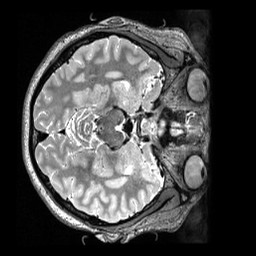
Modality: T2w
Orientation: axial
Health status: healthy
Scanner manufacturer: siemens
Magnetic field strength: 3 T
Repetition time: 3.2 s
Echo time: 0.565 s